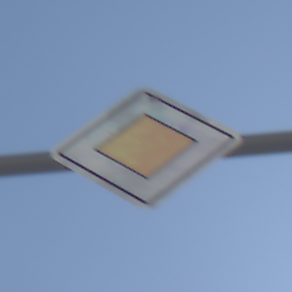
Verkehrszeichen: Vorfahrtsstrasse
Umgebung: Outdoor, Urban
Tageszeit: MorningAfternoon
Wetter: Clear
Licht: Natural
Jahreszeit: NotSpecified
Kontrast: HighContrast